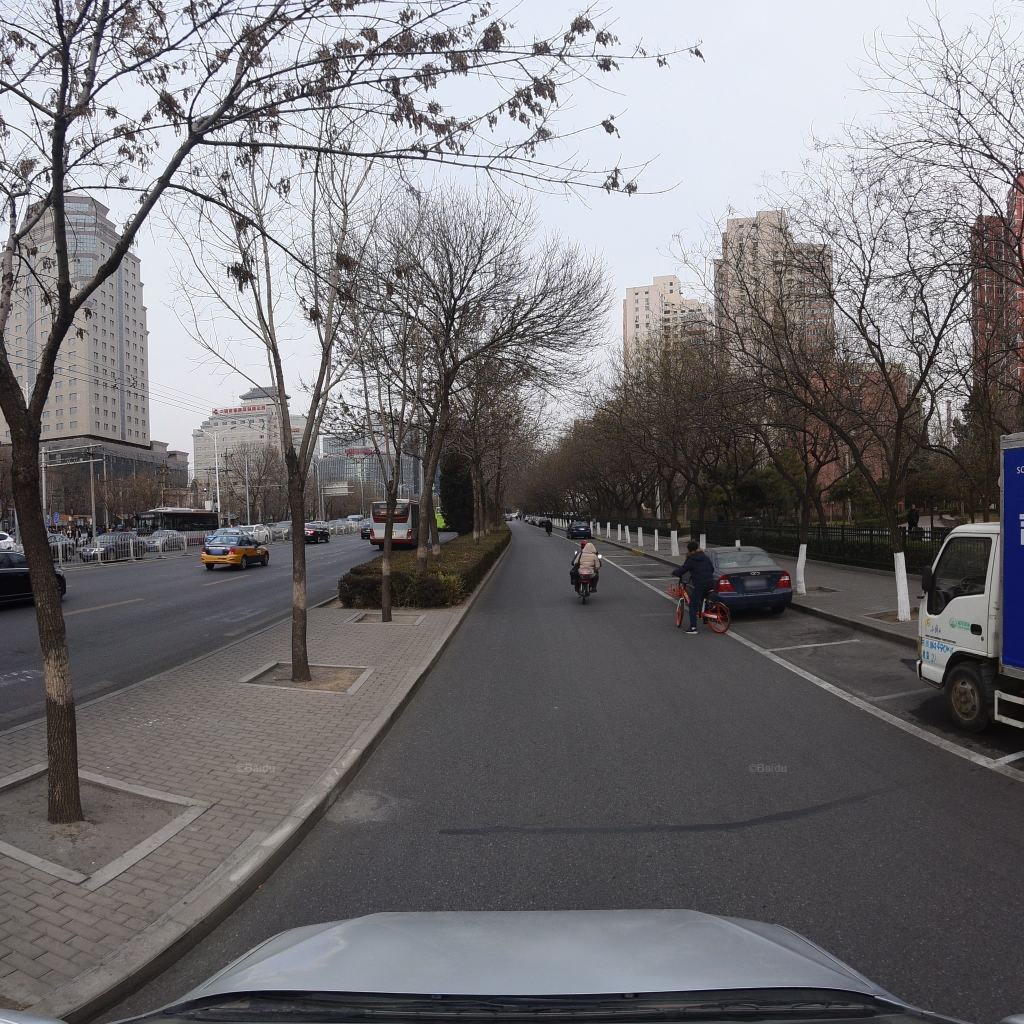
Region: Fengtai
Road damage annotations: transverse patch